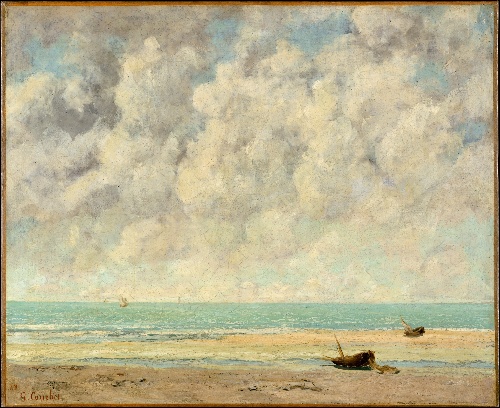
Title: The Calm Sea
Artist: Gustave Courbet
Artist bio: French, Ornans 1819–1877 La Tour-de-Peilz
Date: 1869
Object type: Painting
Classification: Paintings
Medium: Oil on canvas
Dimensions: 23 1/2 x 28 3/4 in. (59.7 x 73 cm)
Department: European Paintings
Credit line: H. O. Havemeyer Collection, Bequest of Mrs. H. O. Havemeyer, 1929
Accession year: 1929
Repository: Metropolitan Museum of Art, New York, NY
Tags: Seascapes|Clouds|Boats